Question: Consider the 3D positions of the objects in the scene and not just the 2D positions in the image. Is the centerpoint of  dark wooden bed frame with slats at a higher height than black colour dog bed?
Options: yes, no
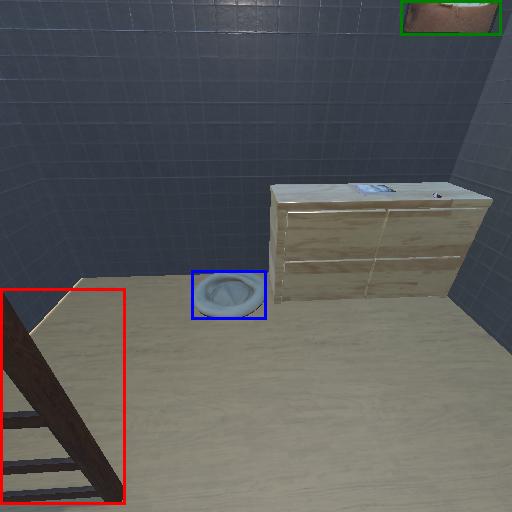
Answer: yes